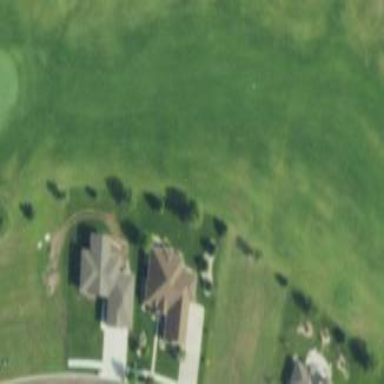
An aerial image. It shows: Grassy area designated as golf fairway.